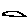
Label: line